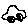
Label: car